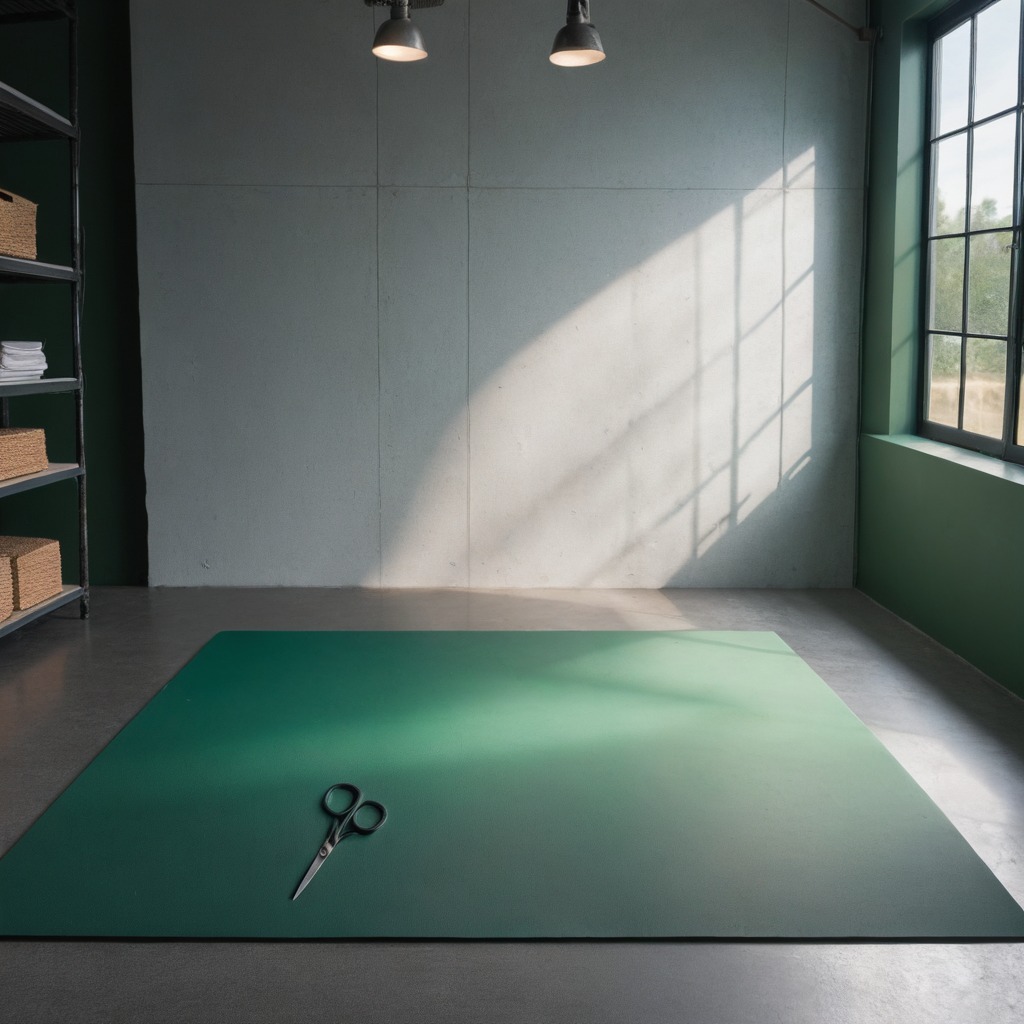
A scissor lying on a clean granite tabletop covered with a green rubber mat inside a workshop under bright overhead lighting crisp shadows high clarity worn but beneath the mat